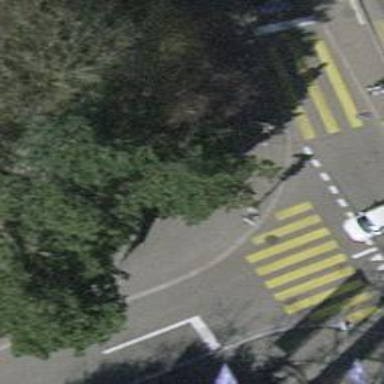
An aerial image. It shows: Kerb serving as barrier.